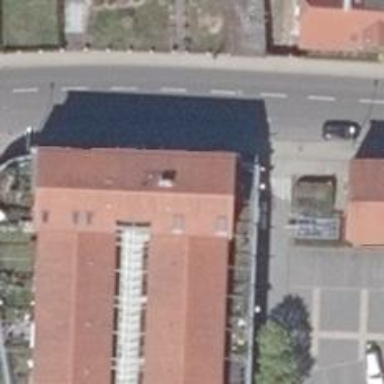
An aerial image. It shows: Post office.